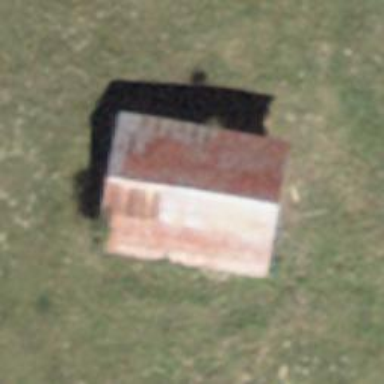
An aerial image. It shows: Barn.